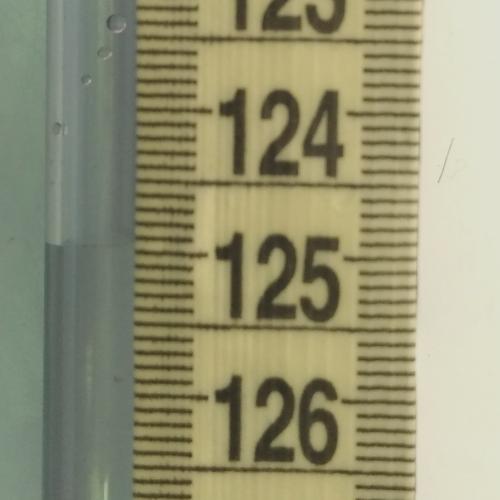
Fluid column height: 125.0 cm